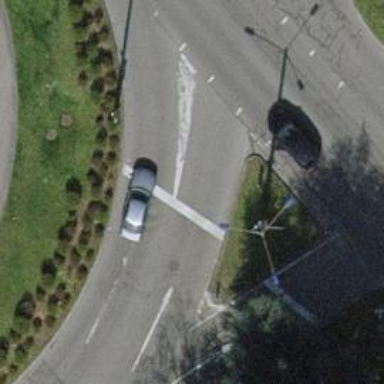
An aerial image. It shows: Road with traffic signals for signaling.